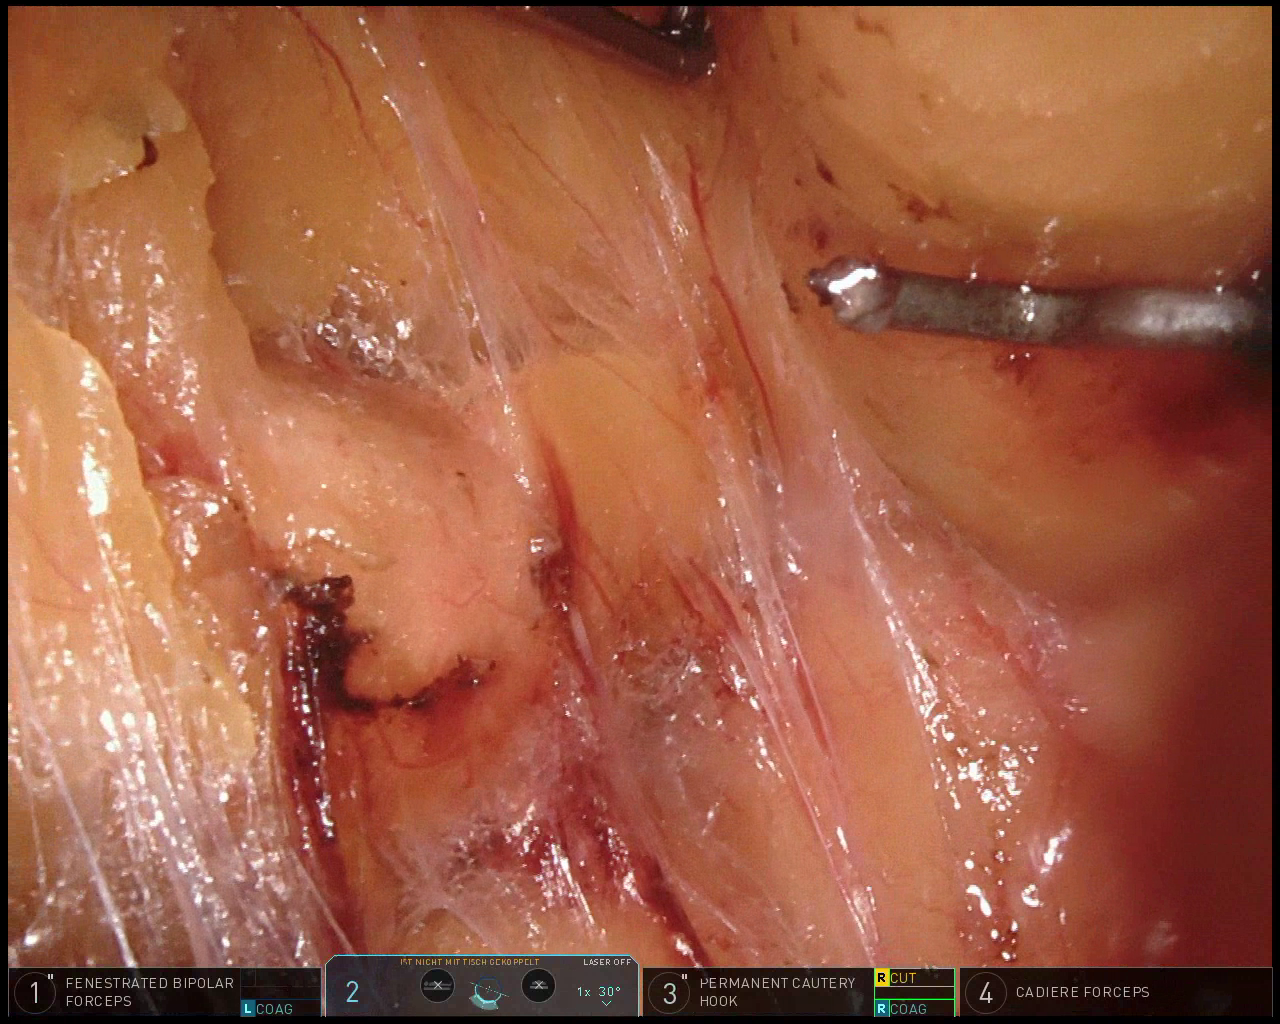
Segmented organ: pancreas
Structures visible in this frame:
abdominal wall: no
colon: no
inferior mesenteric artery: no
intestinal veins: no
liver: no
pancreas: yes
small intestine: no
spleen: no
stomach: no
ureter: no
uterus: no
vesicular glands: no